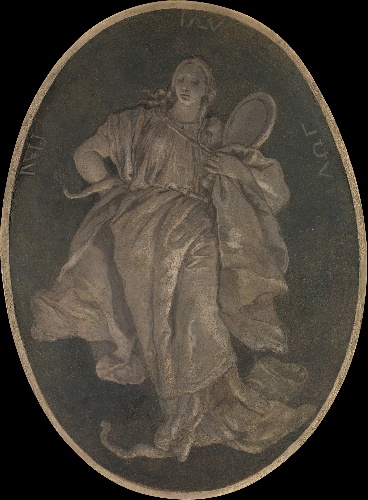
Title: Allegorical Figure Representing Prudence
Artist: Giovanni Battista Tiepolo
Artist bio: Italian, Venice 1696–1770 Madrid
Date: 1760
Object type: Painting, grisaille
Classification: Paintings
Medium: Fresco, transferred to canvas
Dimensions: Oval, 49 1/8 x 36 1/4 in. (124.8 x 92.1 cm)
Department: European Paintings
Credit line: Bequest of Grace Rainey Rogers, 1943
Accession year: 1943
Repository: Metropolitan Museum of Art, New York, NY
Tags: Women|Mirrors|Allegory